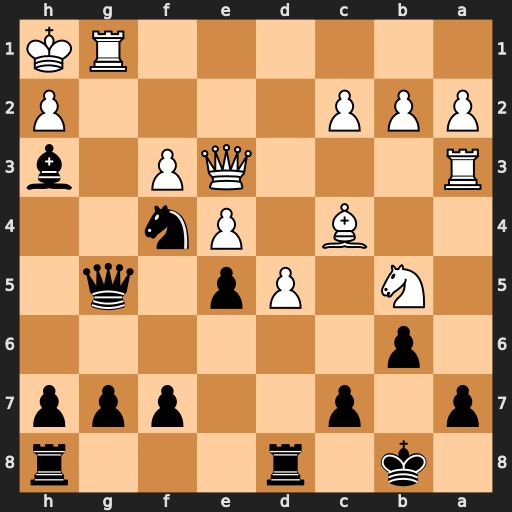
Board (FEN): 1k1r3r/p1p2ppp/1p6/1N1Pp1q1/2B1Pn2/R3QP1b/PPP4P/6RK
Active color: b
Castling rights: -
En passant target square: -
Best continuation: Bg2+ Rxg2 Qxg2#